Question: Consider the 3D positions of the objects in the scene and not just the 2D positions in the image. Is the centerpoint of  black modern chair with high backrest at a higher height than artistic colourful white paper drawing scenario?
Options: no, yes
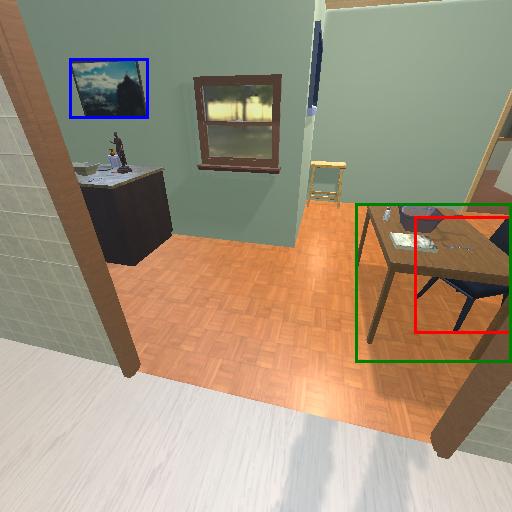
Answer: no